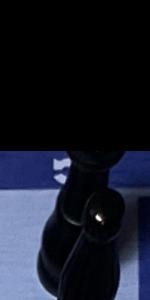
Label: King_Black